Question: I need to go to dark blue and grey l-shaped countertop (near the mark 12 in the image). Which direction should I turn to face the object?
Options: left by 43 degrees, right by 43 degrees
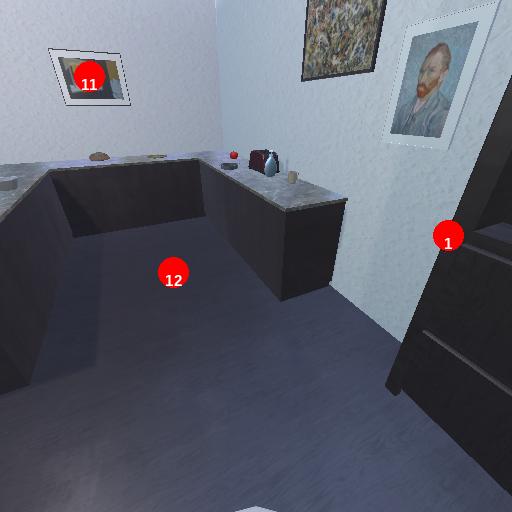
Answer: left by 43 degrees